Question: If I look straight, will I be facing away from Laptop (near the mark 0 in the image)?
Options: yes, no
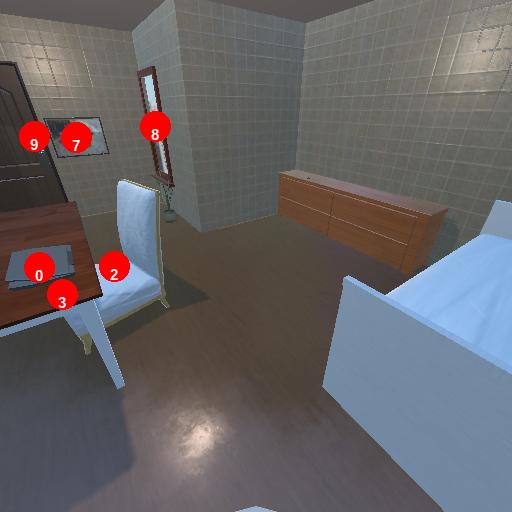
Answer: yes